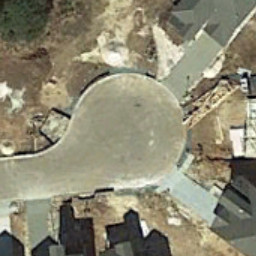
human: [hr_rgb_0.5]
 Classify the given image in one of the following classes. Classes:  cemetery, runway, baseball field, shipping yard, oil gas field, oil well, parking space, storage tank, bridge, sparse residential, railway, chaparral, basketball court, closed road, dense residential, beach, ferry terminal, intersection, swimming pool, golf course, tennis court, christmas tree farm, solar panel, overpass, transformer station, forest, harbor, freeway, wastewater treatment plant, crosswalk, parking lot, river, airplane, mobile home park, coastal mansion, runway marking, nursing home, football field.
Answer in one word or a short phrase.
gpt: closed road